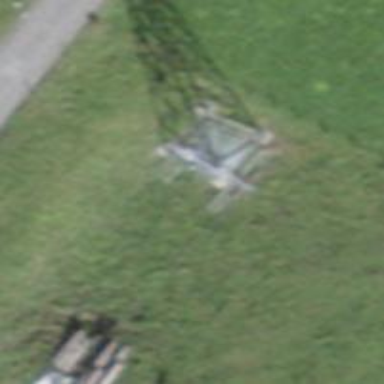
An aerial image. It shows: Pylon for aerialway.